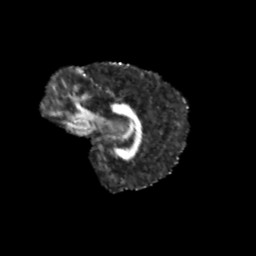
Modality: FA
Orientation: sagittal
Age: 12
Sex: female
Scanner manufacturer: siemens
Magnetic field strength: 3 T
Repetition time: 3.8 s
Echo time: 0.07 s